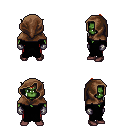
a pixel art fantasy rpg character, male body template, orc, green skin, black robe, red pants, red short mohawk hairstyle, cloth hood, metal gloves, maroon shoes, four views (front, back, left, right), 2x2 character sprite sheet, small pixel art, hard edges, no anti-aliasing